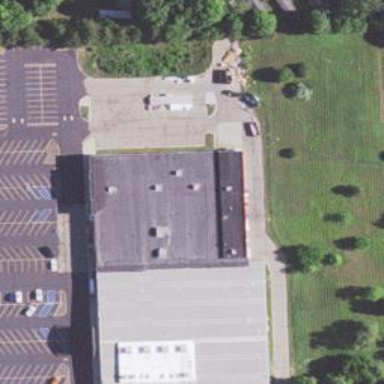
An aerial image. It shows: Retail building.